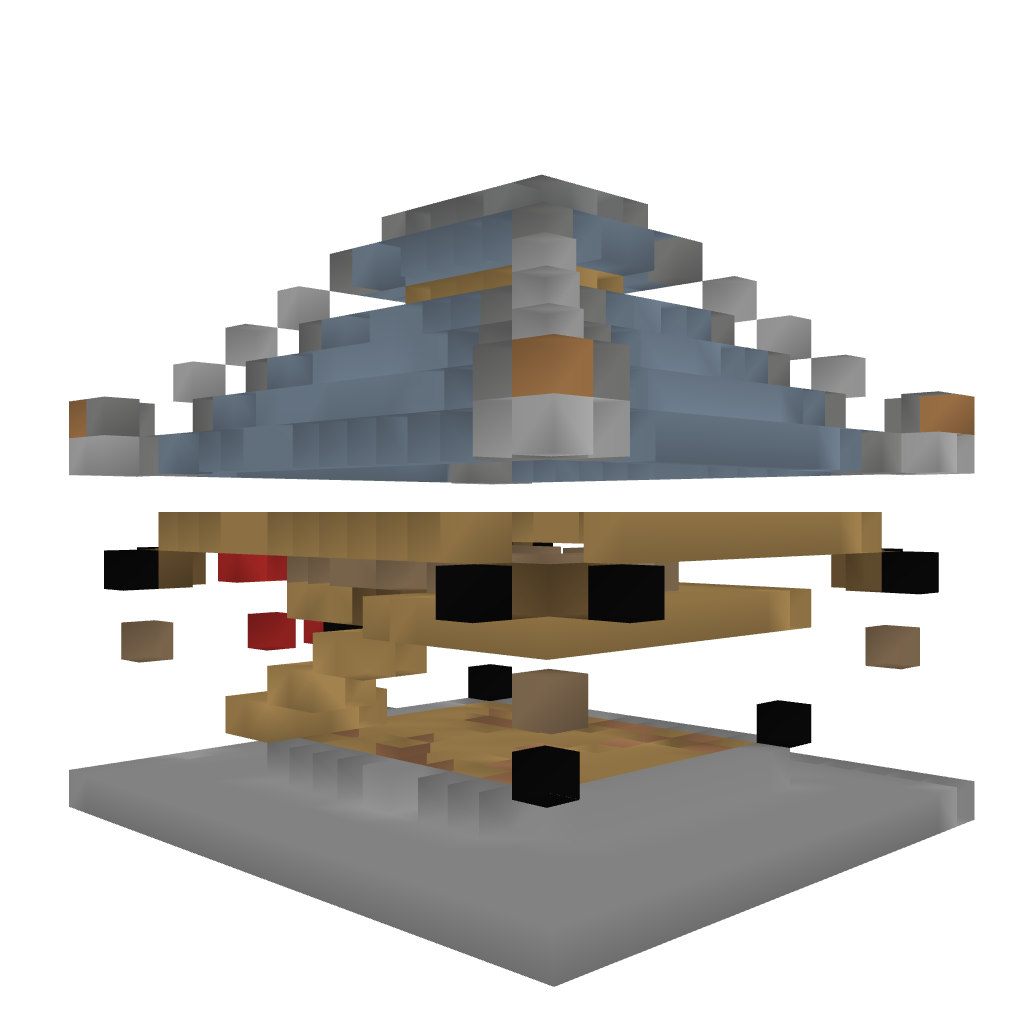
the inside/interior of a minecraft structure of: Pretty Little Pagoda